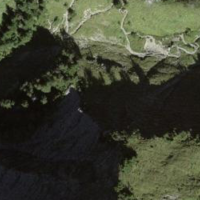
EUNIS habitat code: 45
Species observed at this site:
Parnassia palustris